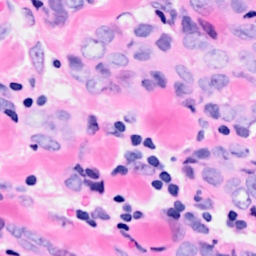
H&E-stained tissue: Breast